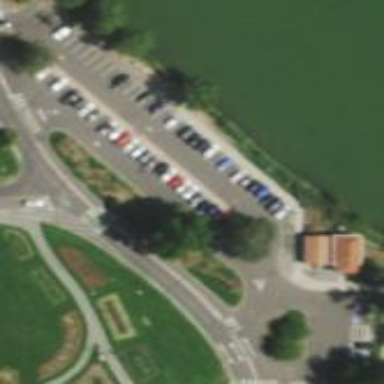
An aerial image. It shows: Parking area with surface.